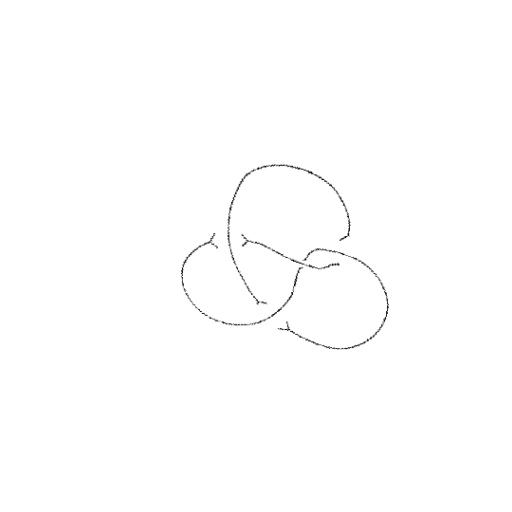
Crossing number: 4